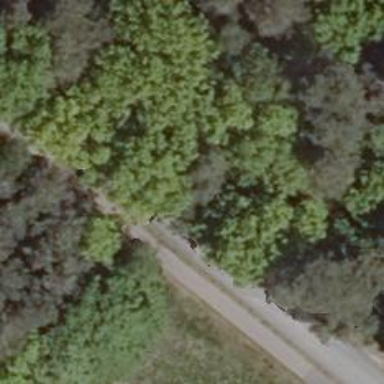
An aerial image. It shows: Unclassified road.